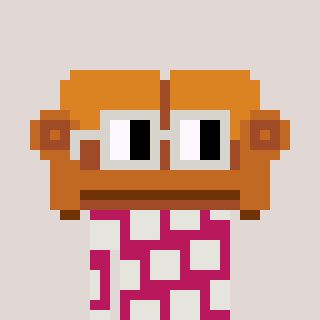
a pixel art character with square light gray glasses, a couch-shaped head and a darkpink-colored body on a warm background